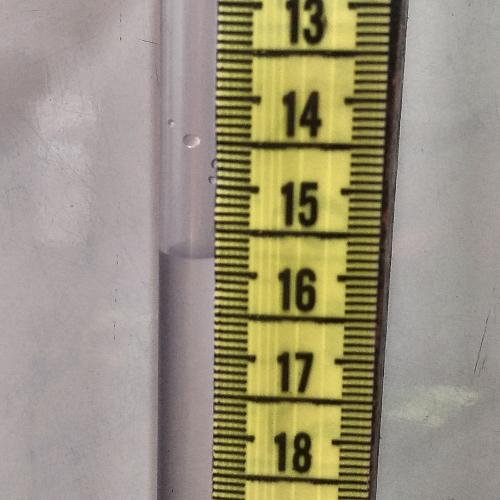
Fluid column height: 15.8 cm